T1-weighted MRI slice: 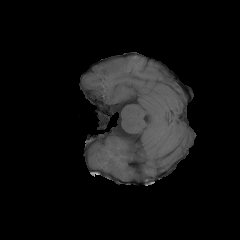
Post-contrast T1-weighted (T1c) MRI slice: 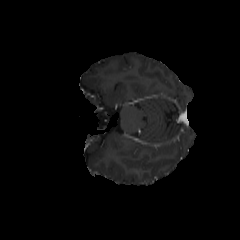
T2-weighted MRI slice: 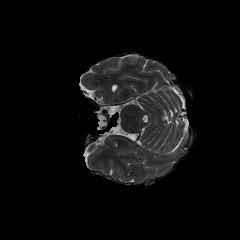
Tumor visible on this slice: no